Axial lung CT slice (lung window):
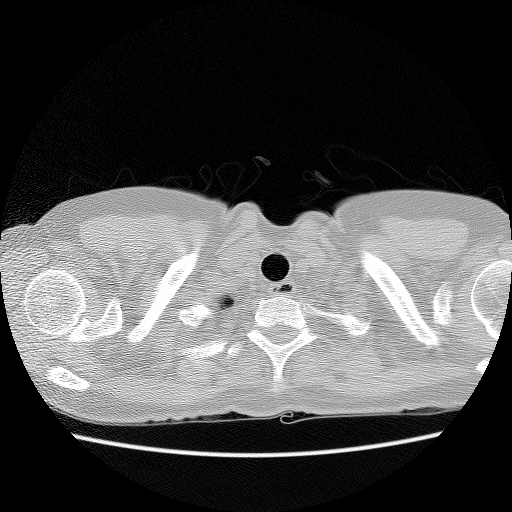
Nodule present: no